Question: I am attempting to set the path to my 'SDK' in order to use it within 'Eclipse Luna', However whenever I do so I get the error:
'''
This Android SDK requires Android Developer tools 23.0.0 or above, please update ADT to latest version.
'''
The issue is that of the 'ADT plugin', I am purposely using the older version as it is the version compatible with a 'plugin tool' I want to use.
I have installed various 'SDK build tools' versions (namely Rev 21) using 'SDK manager' in order to try and make it compatible with the ADT plugin, however this has not worked.
How can I make the old ADT and SDK ? Do I need to download a complete older version of the SDK, rather than just older verion of the build tools?

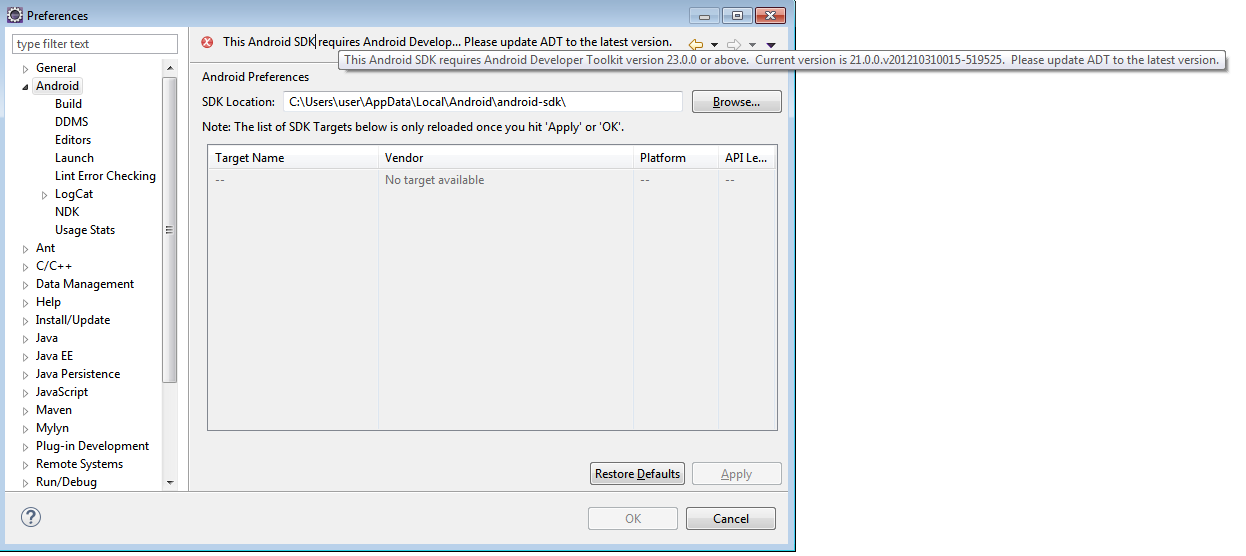
Answer: read how to revert eclipse to older versions of ( ADT, SDK )
get the downloads and install them.
dl.google.com/android/android-sdk_r22.6.2-linux.tgz
dl.google.com/android/android-sdk_r21.0.1-linux.tgz
--EDIT-- i use linux above are 2 linux links for dwnload respective version.
substitute your OS and maybe google a little and you will have the link for R21 on your OS...
<URL>
you can hunt for other, older versions of SDK dwnloads. sample link provided